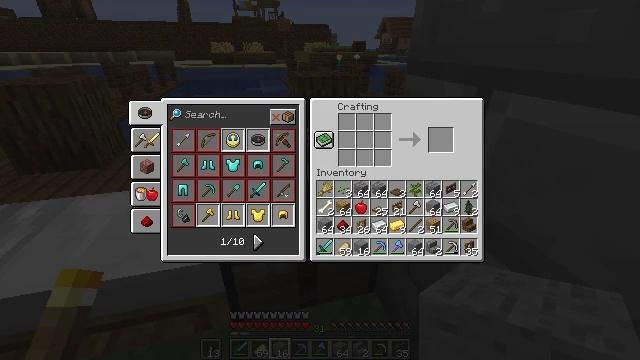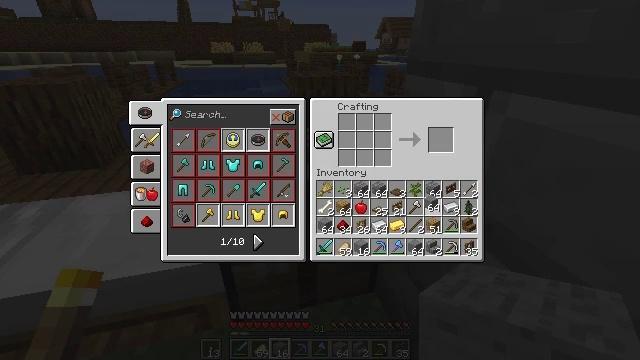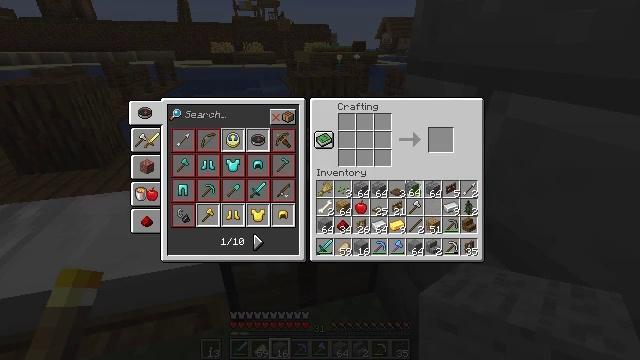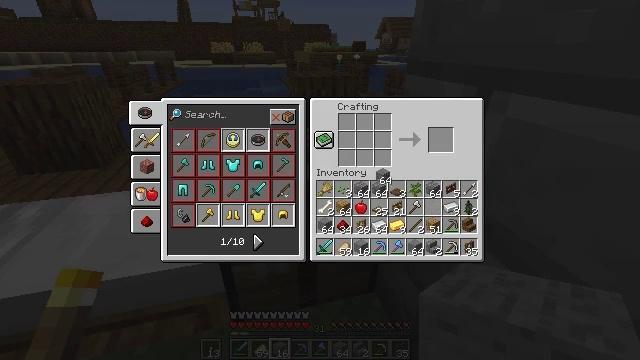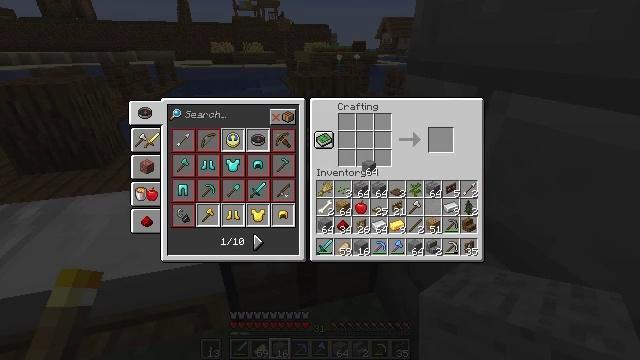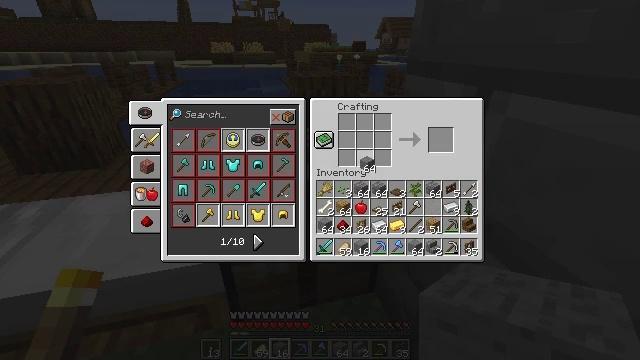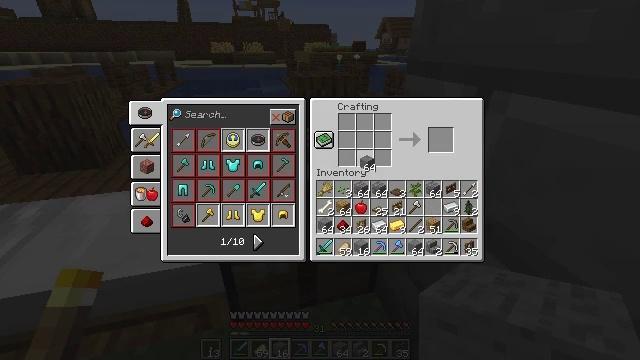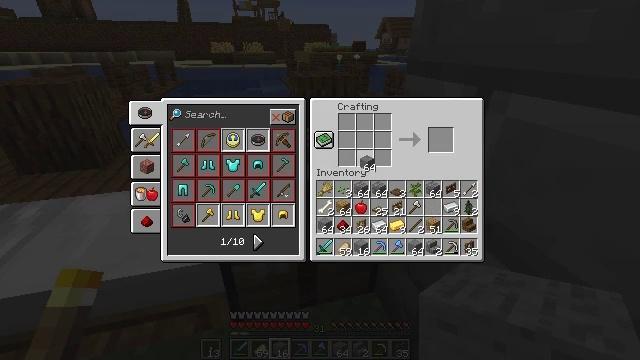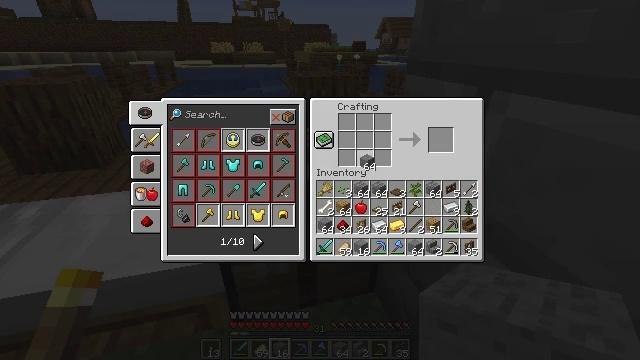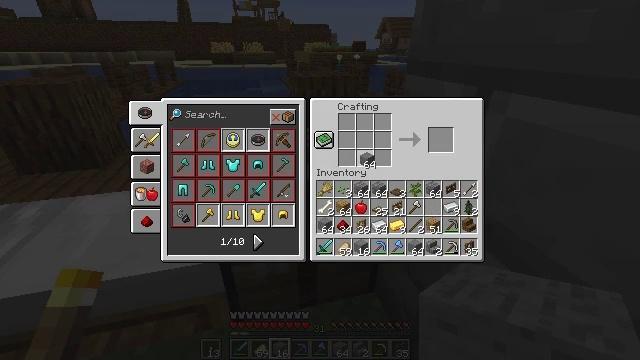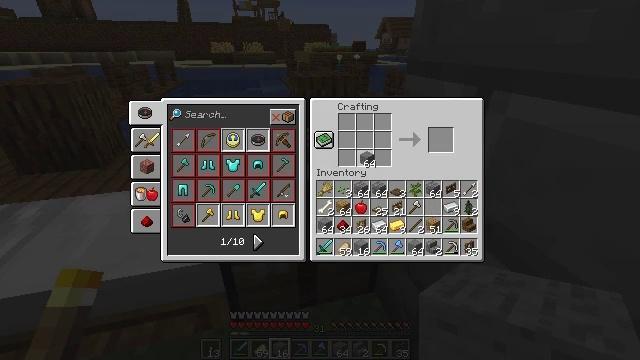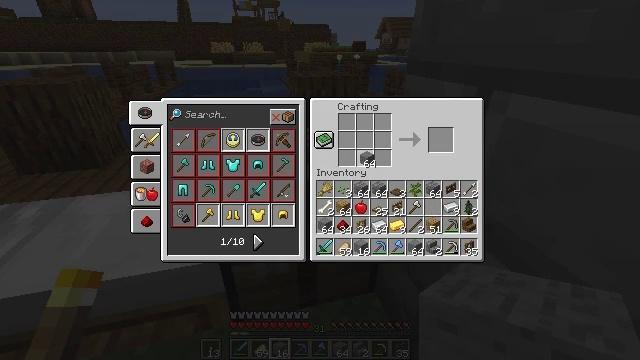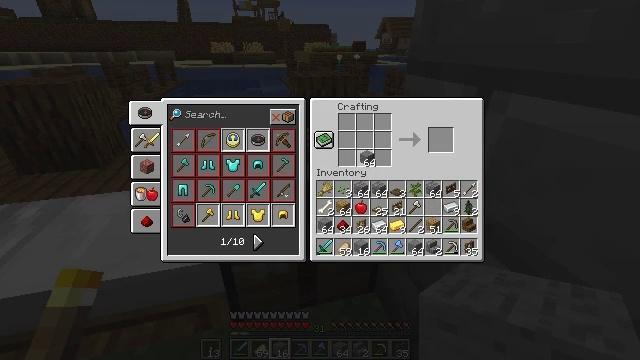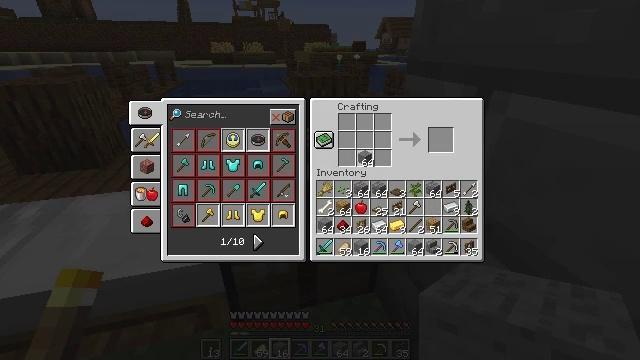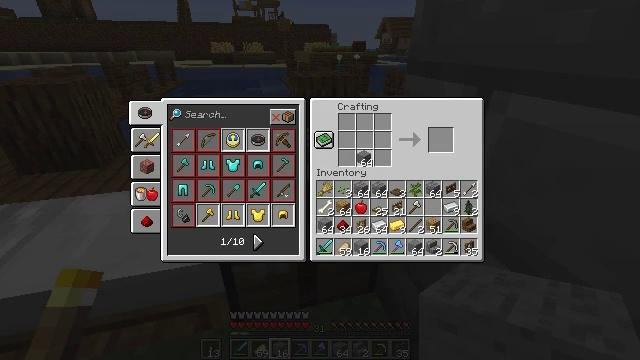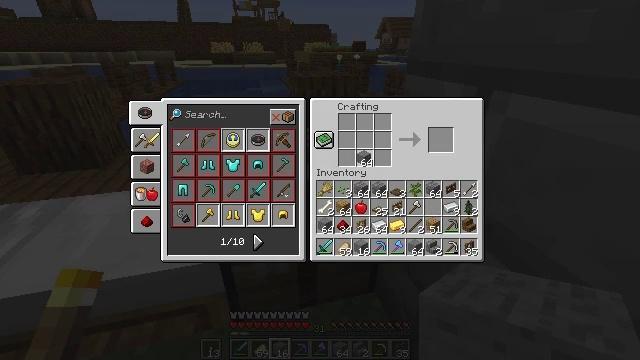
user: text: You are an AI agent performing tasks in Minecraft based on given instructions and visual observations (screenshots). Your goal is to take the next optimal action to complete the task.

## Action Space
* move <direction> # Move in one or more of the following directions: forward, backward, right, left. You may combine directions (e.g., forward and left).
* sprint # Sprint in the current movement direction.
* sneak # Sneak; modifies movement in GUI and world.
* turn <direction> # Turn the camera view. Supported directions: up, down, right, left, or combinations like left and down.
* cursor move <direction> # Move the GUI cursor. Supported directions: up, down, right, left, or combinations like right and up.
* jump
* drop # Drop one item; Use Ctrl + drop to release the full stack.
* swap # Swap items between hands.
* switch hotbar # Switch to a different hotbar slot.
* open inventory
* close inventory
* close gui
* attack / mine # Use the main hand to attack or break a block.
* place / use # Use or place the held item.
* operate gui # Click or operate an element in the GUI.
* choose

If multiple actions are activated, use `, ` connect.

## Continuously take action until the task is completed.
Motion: motion action
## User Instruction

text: Create stone bricks using the crafting interface.
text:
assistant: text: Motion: operate gui
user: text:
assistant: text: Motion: cursor move left and up
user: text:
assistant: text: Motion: cursor move left and up
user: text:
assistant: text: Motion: cursor move left and up
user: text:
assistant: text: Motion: no_op
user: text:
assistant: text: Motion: no_op
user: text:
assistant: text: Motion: no_op
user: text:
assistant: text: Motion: no_op
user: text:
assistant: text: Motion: no_op
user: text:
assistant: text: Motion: no_op
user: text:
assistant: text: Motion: no_op
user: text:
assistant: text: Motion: no_op
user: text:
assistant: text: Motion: no_op
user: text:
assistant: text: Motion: no_op
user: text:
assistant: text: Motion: no_op
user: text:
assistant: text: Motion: operate gui
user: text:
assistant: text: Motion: operate gui
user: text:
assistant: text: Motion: operate gui
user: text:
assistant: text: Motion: operate gui
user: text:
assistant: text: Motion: operate gui
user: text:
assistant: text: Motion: operate gui
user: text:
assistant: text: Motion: operate gui
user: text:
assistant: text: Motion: operate gui
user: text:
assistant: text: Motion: operate gui
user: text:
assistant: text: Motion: operate gui
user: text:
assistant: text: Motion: operate gui
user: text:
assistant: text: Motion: operate gui
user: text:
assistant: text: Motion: operate gui
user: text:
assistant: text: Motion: cursor move left, operate gui
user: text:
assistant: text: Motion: operate gui